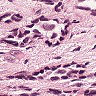
Metastatic tissue present: yes